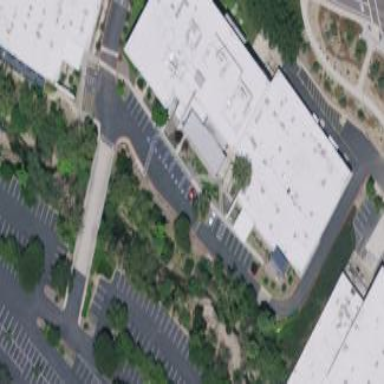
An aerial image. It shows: Industrial office building.